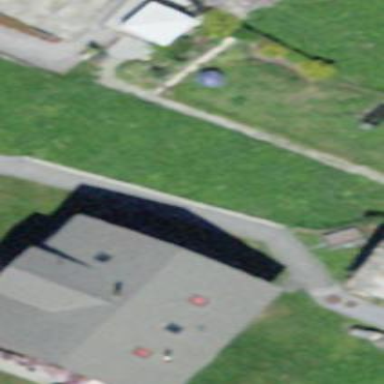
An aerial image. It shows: Detached building.